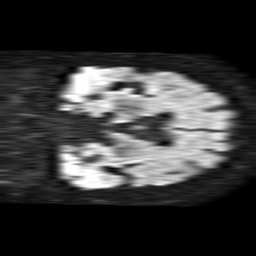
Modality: TRACE
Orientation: coronal
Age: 84
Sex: female
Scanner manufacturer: philips
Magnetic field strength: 1.5 T
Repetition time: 4.6 s
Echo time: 0.08517 s